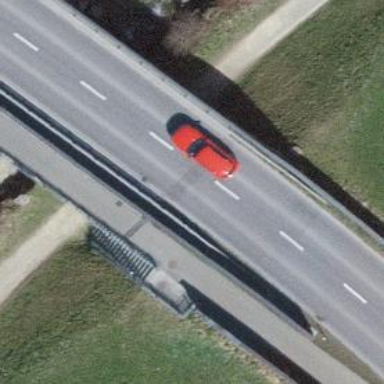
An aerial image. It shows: Primary highway bridge with asphalt surface. There is cycle track on the right side.